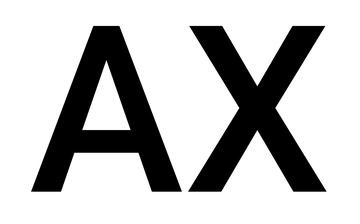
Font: Roboto_Medium